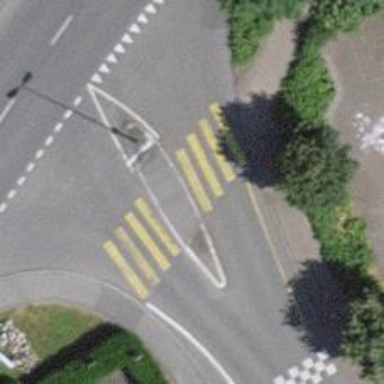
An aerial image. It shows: Marked crossing on footway.